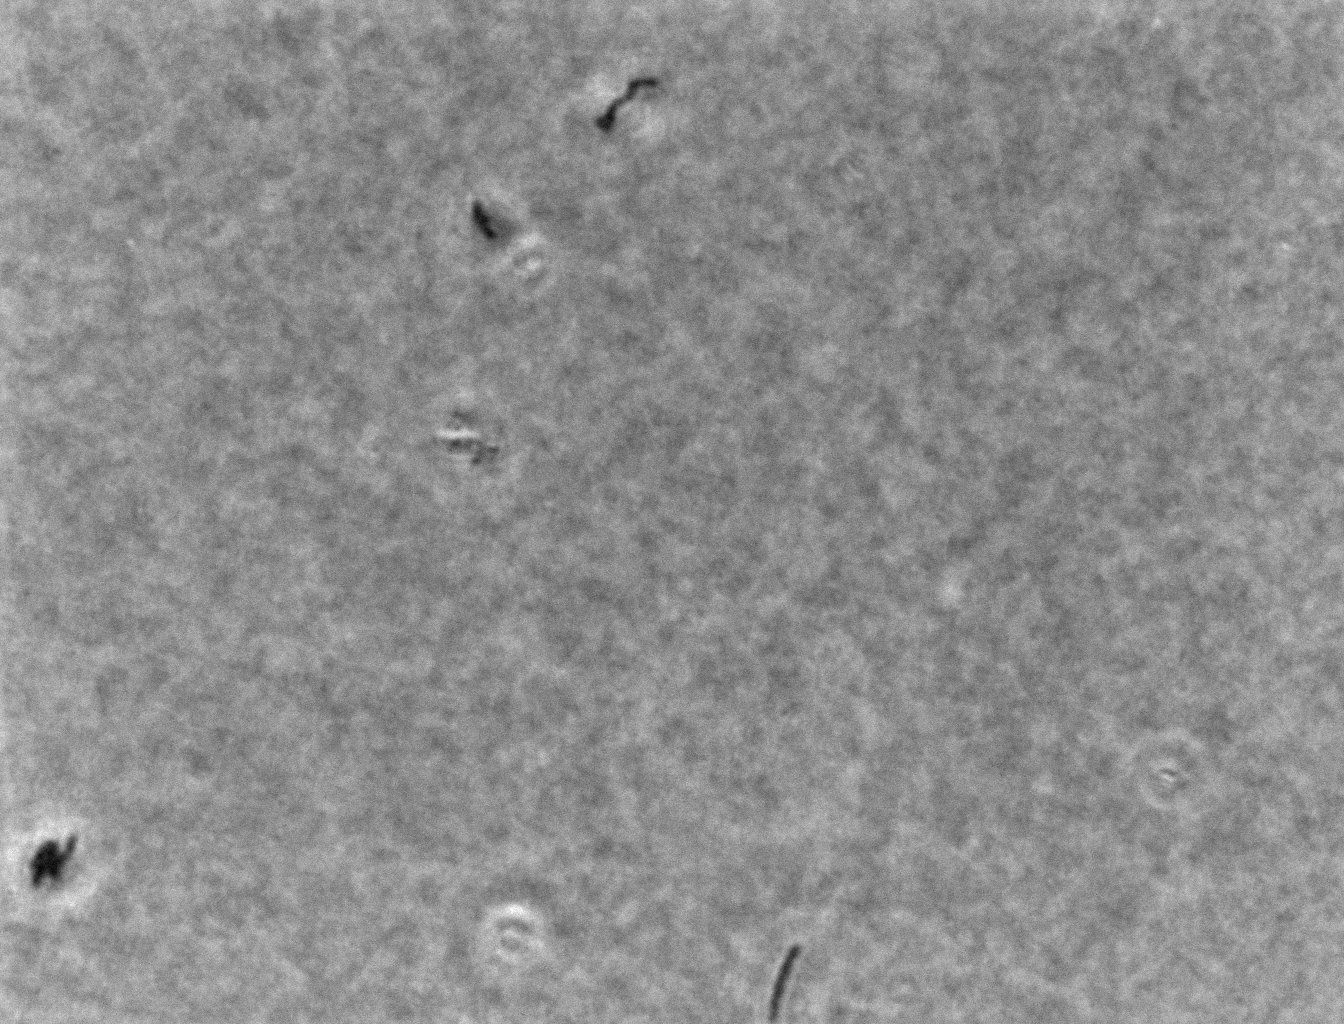
various_fewshot